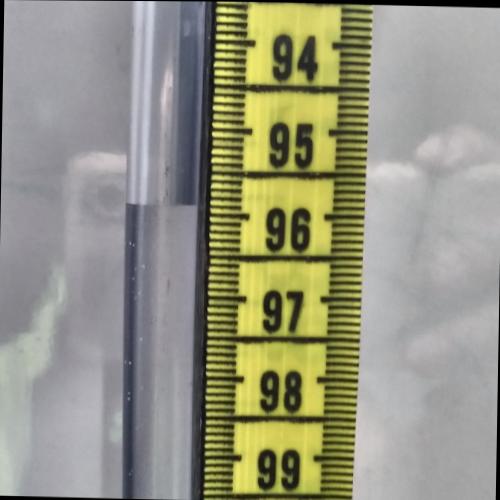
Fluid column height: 95.9 cm